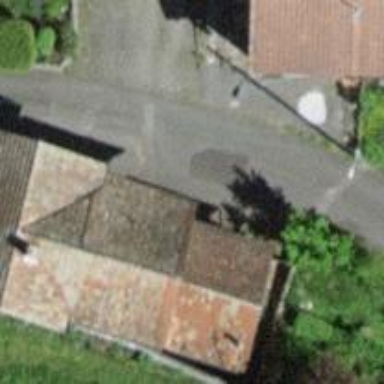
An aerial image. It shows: Simple and straightforward house.